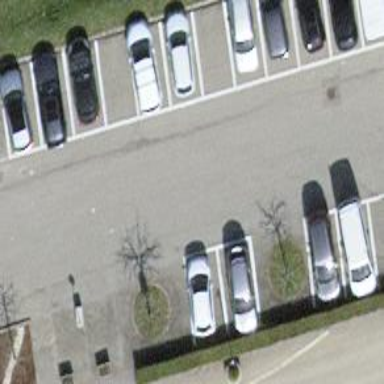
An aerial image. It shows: Parking area with surface.